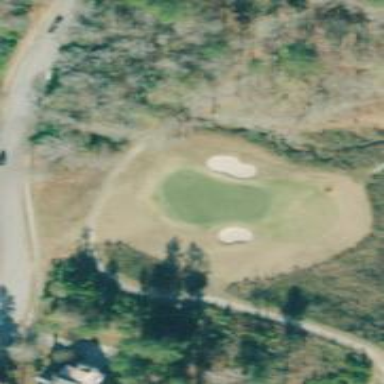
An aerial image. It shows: Area of rough grass used for golf.